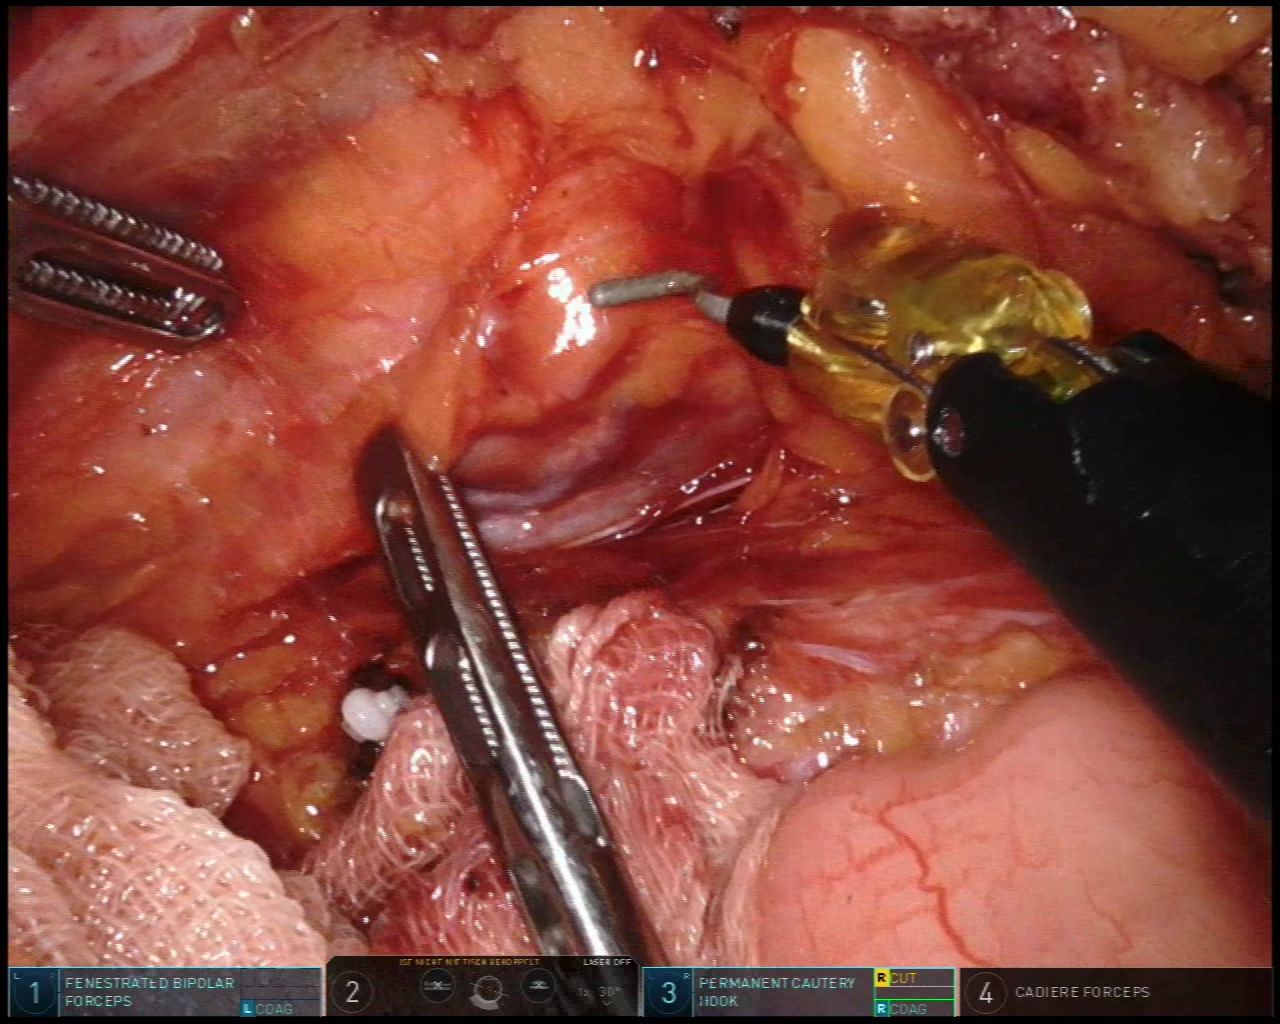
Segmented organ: ureter
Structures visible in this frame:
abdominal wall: no
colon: no
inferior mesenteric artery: no
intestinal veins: no
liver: no
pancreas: no
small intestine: yes
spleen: no
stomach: no
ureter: yes
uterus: no
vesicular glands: no